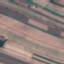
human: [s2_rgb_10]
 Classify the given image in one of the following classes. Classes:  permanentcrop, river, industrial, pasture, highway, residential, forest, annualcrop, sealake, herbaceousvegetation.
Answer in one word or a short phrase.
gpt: AnnualCrop